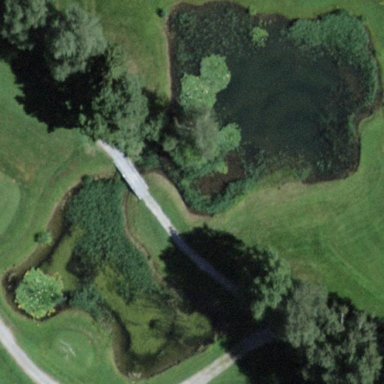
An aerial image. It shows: Water hazard on golf course. The hazard is natural water feature.